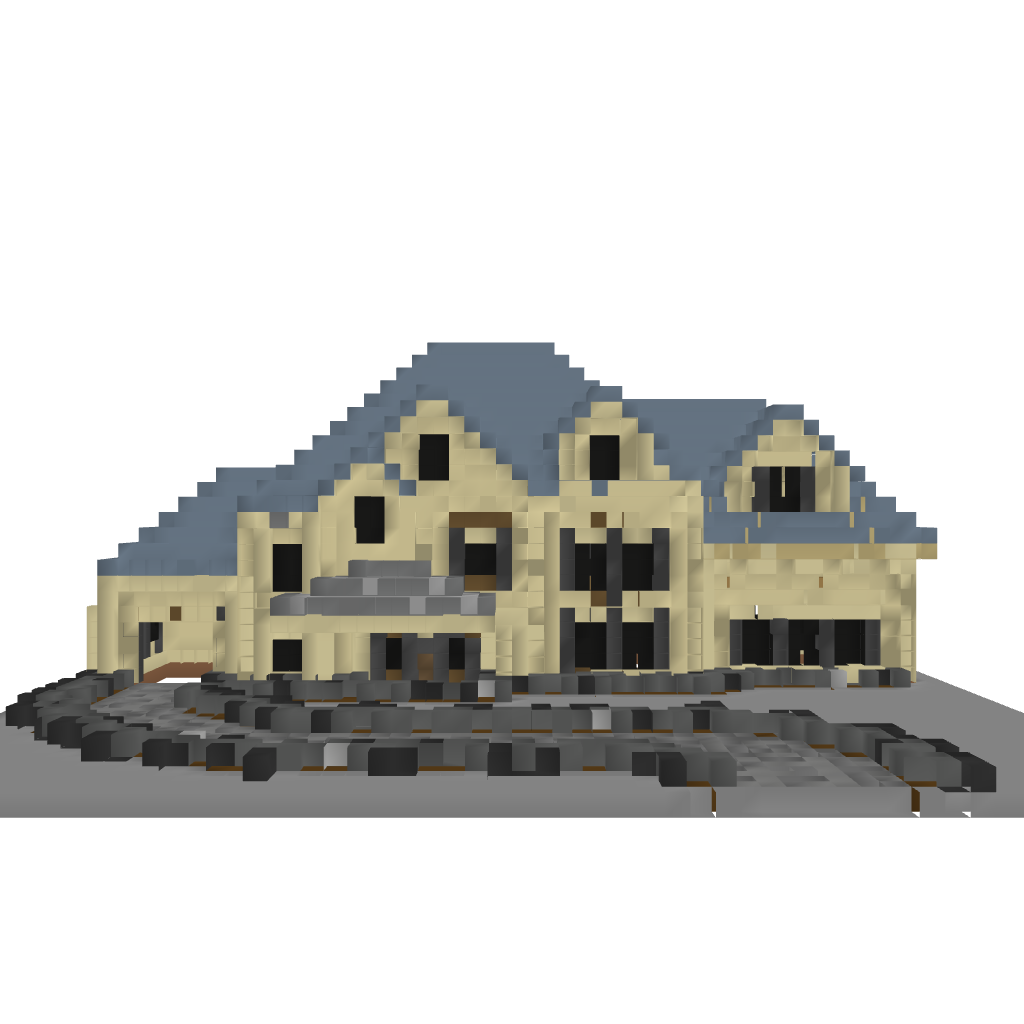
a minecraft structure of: Traditional house